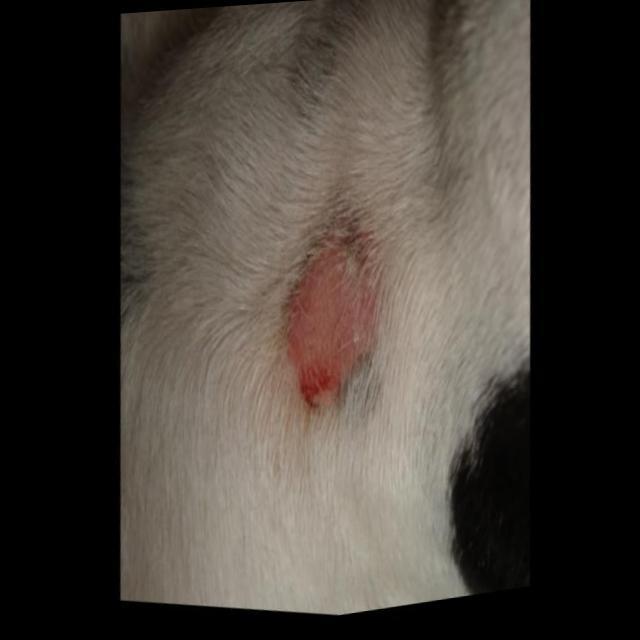
Canine ringworm (Dermatophytosis) — fungal infection caused by Microsporum or Trichophyton. Presents with circular alopecia, scaling, crusting, and broken hairs.